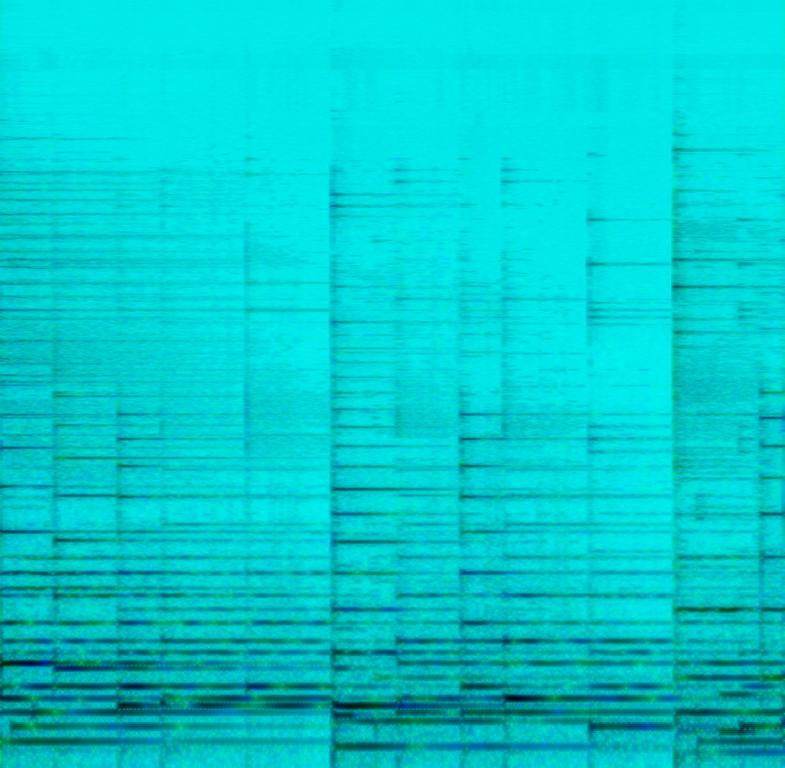
This pop ballad features a song played on an electric piano. The main melody is played on an electric piano. This is accompanied by synth layers playing fills in the background. Synth pads play a warm sound which is sustaining chords in the background to fill the musicscape. There are no voices in this song. This is an instrumental song. The mood of this song is romantic.